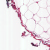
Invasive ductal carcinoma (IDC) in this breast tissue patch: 0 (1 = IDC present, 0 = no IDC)